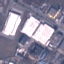
Land use / land cover: Industrial